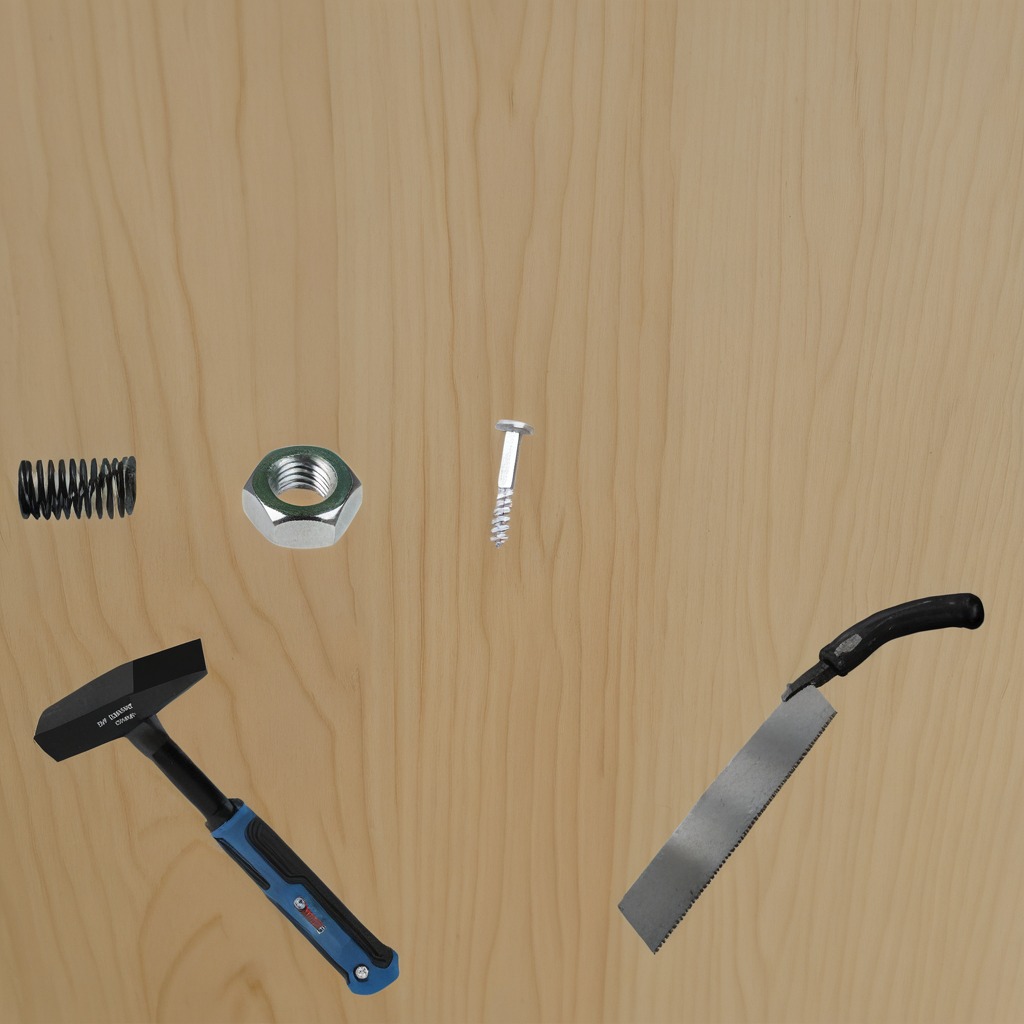
A metal machine screw, a hammer, a coiled metal spring, a handheld metal saw, and a metal nut are lying on the plywood surface in a paint workshop lit by afternoon window light.